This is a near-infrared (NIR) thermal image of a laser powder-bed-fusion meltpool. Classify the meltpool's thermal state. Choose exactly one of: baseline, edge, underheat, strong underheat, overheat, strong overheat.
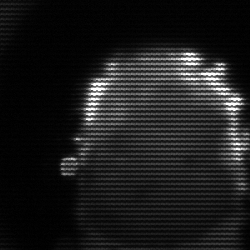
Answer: baseline